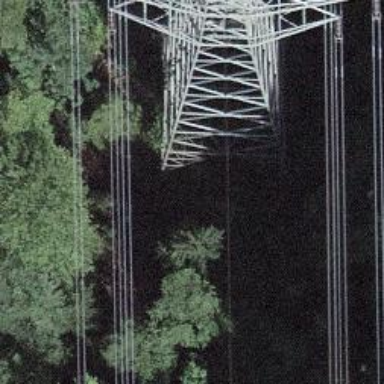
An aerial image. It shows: Towering power structure.